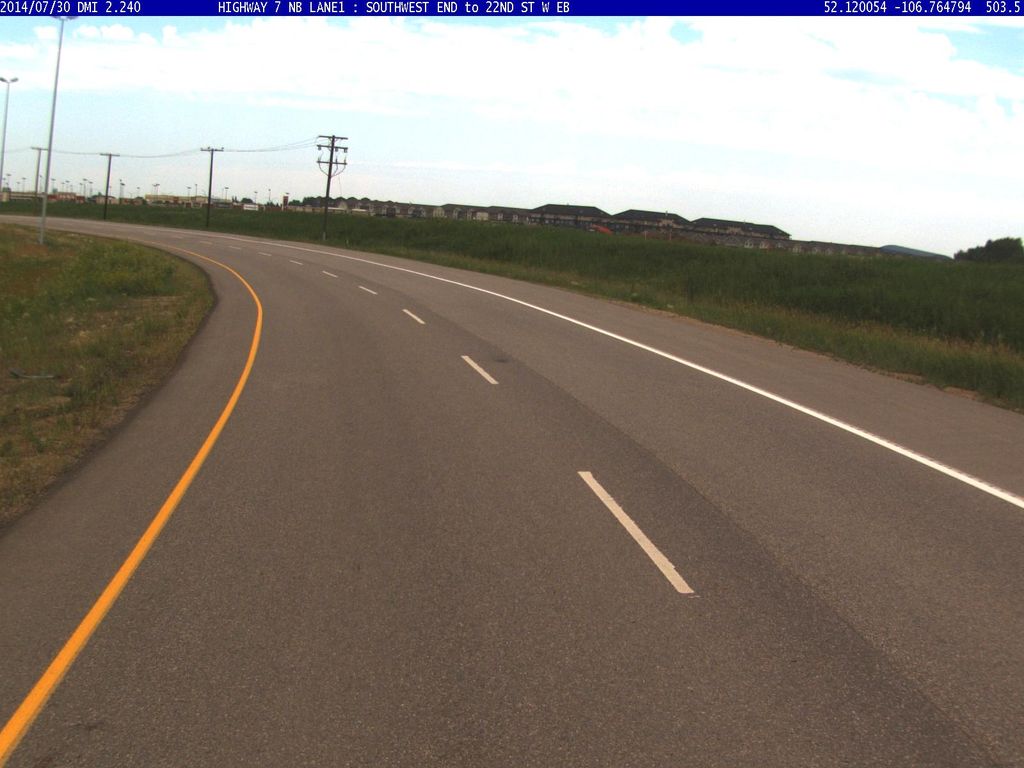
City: saskatoon